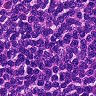
Metastatic tissue present: no